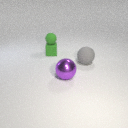
small green rubber sphere above small green rubber cube